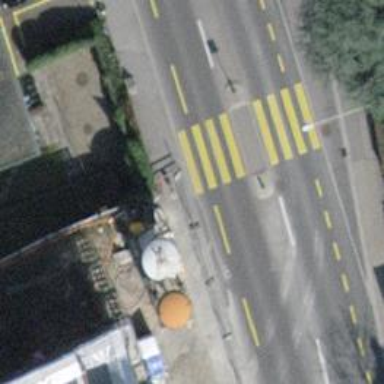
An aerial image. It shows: Uncontrolled zebra crossing with central island.